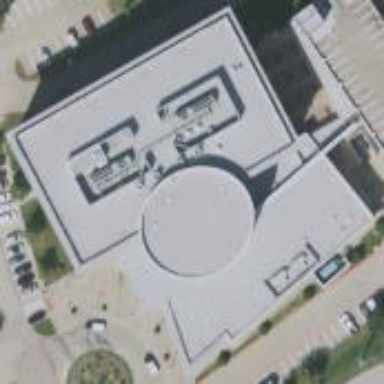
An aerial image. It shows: College building.